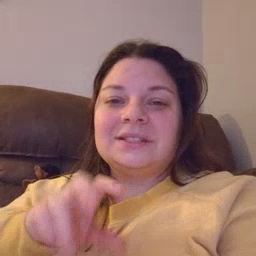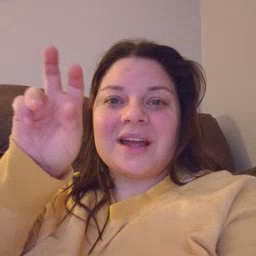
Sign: stairs